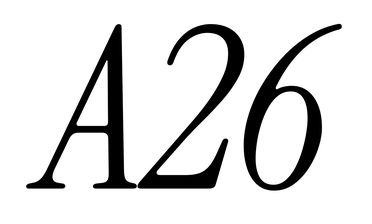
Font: InstrumentSerif-Italic